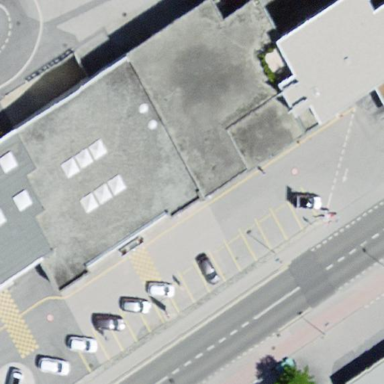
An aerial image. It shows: Building used as car repair shop.